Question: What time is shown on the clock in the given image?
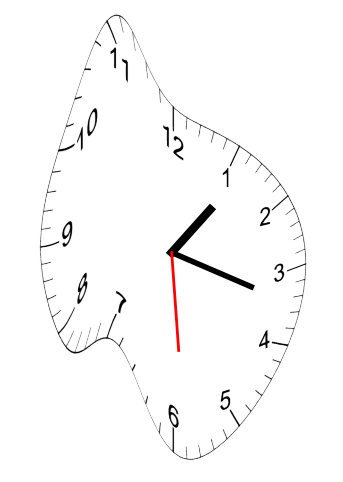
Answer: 01:17:29